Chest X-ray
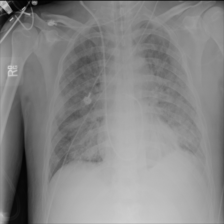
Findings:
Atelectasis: negative
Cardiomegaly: negative
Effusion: negative
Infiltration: positive
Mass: negative
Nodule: negative
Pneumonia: negative
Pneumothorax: negative
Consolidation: negative
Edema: positive
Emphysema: negative
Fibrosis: negative
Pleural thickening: negative
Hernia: negative